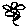
Label: flower